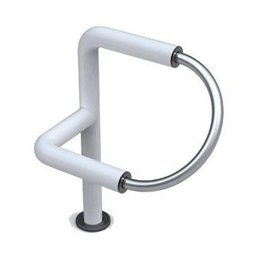
Label: architecture